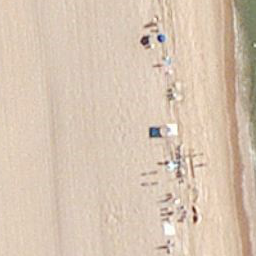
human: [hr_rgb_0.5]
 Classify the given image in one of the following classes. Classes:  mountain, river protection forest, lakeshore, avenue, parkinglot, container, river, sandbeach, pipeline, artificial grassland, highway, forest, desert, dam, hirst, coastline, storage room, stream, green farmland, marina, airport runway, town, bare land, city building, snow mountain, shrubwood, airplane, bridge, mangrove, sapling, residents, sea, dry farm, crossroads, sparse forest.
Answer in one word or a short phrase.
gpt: sandbeach